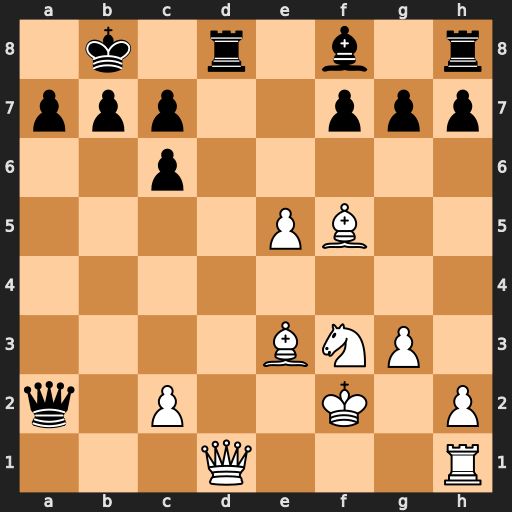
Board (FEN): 1k1r1b1r/ppp2ppp/2p5/4PB2/8/4BNP1/q1P2K1P/3Q3R
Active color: w
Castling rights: -
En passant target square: -
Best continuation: Qxd8#